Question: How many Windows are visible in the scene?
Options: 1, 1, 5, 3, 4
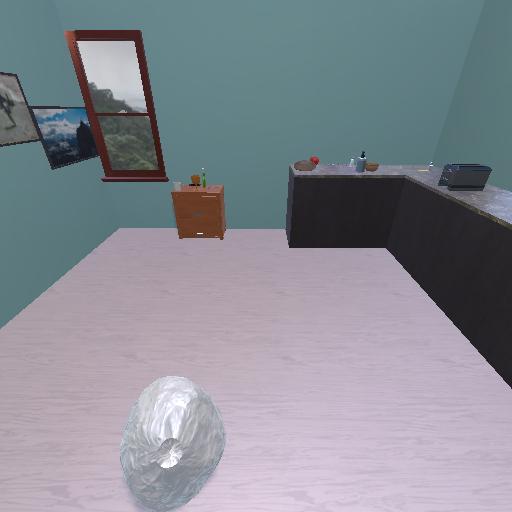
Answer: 1